Question: I created an app in Openshift and created a local git repo on my computer. I want to change the default welcome page here: <URL> tutorial say.
So I removed from local repo the index.html, and modified server.js, pasted in this code below. And commit, and push. I get a long approval, that they accepted my commit.
If I good understand I do not have to stop node and start it again, but Openshift do it for me. But as you can see no Hello World is able to see, when open link in browser (<URL> why?
'''
var express = require('express');
var app = express();
app.get('/', function (req, res) {
res.send('Hello World!');
});
var server = app.listen(3000, function () {
var host = server.address().address;
var port = server.address().port;
console.log('Example app listening at http://%s:%s', host, port);
});
'''
---
'''
remote: Git Post-Receive Result: success
remote: Activation status: success
remote: Deployment completed with status: success
To ssh://5556b4c4fcf9336abf0000de@nodejs-j4nos.rhcloud.com/~/git/nodejs.git/
'''
and here is the tree structure, 'express' is listed

Based on <URL> SO answer I tried to modify script, but does not helped:
'''
var express = require('express');
var app = express();
app.set('port', process.env.OPENSHIFT_NODEJS_PORT || 8080);
app.set('ip', process.env.OPENSHIFT_NODEJS_IP || '127.0.0.1');
http.createServer(app).listen(app.get('port'), app.get('ip'), function(){
console.log('Express server listening on port ' + app.get('port'));
});
app.get('/', function (req, res) {
res.send('Hello World!');
});
'''
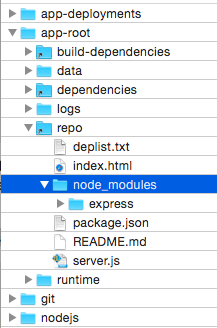
Answer: Link is working now: <URL> The right script to show "Hello world!" is
'''
var http = require('http');
var express = require('express');
var app = express();
app.set('port', process.env.OPENSHIFT_NODEJS_PORT || 8080);
app.set('ip', process.env.OPENSHIFT_NODEJS_IP || '127.0.0.1');
http.createServer(app).listen(app.get('port'), app.get('ip'), function(){
console.log('Express server listening on port ' + app.get('port'));
});
app.get('/', function (req, res) {
res.send('Hello World!');
});
'''
And here is the proof:

Thanks for this: <URL>
and this question: <URL>
And you should now that you can write in '/app-root/repo' the '$ node server.js' command, and if something wrong with script, it will indicate right there